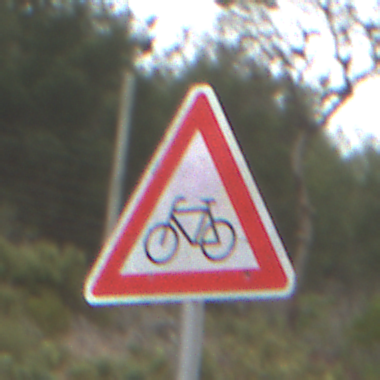
Verkehrszeichen: RadverkehrRechts
Umgebung: Outdoor, Nature
Tageszeit: Midday
Wetter: Overcast
Licht: Natural
Jahreszeit: NotSpecified
Kontrast: LowContrast